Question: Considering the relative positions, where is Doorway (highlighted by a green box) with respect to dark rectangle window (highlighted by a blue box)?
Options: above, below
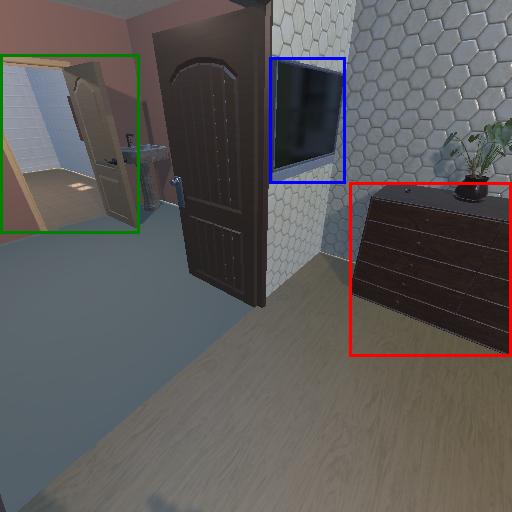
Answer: above